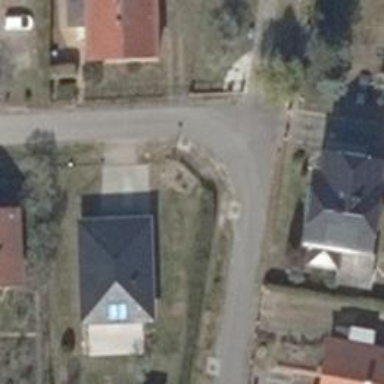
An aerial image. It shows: Driveway.